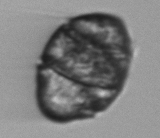
Label: Margalefidinium